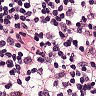
Metastatic tissue present: no